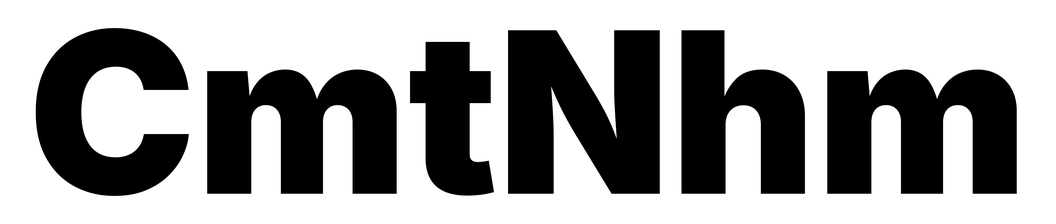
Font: Inter_Black